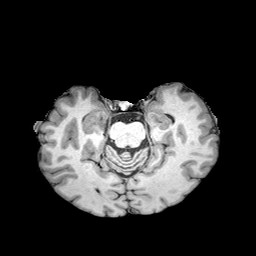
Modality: T1w
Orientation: coronal
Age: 54
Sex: male
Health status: healthy